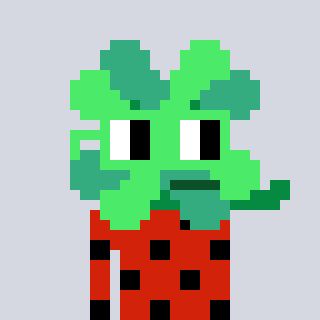
a pixel art character with square light green glasses, a clover-shaped head and a red-colored body on a cool background